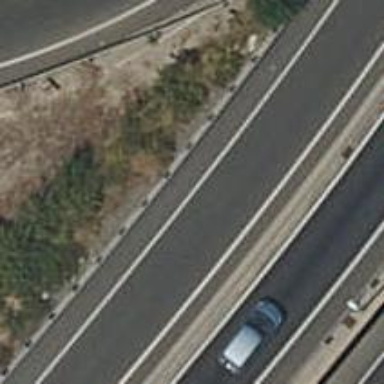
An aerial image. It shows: Motorway link.